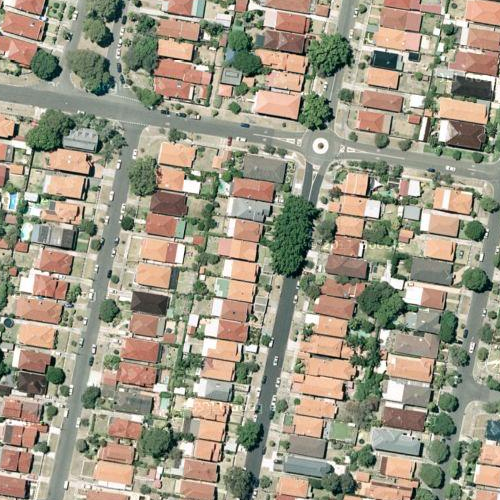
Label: sydney